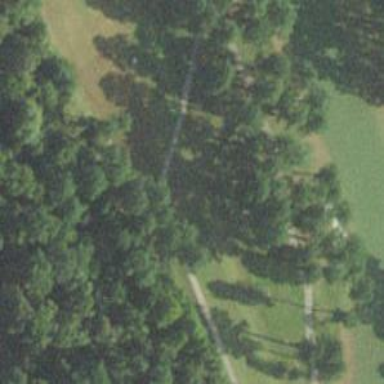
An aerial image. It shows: Path designated for golf carts.